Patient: sex F, age 68
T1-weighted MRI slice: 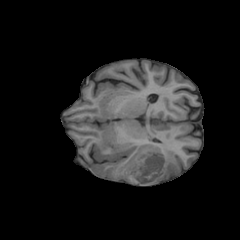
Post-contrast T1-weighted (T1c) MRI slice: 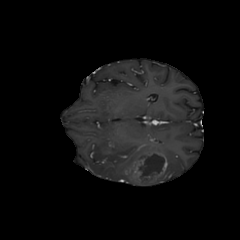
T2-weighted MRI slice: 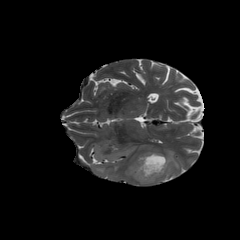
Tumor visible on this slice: yes
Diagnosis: Glioblastoma, IDH-wildtype
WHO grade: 4